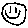
Label: smiley face